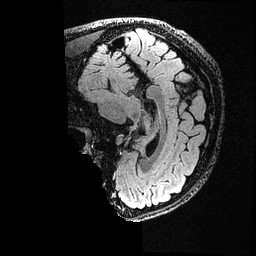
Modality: FLAIR
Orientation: sagittal
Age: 22
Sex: male
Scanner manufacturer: ge
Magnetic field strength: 3 T
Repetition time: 4.802 s
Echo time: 0.1162 s